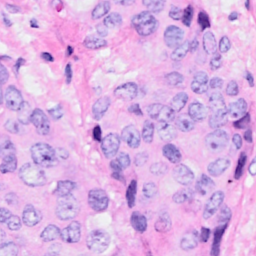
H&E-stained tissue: Breast